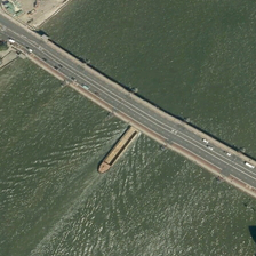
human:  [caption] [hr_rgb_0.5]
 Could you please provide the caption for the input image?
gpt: The drifting fishing boat is directly under a straight bridge.

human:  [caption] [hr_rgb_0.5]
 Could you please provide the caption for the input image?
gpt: The car was parked on a straight two-way bridge.

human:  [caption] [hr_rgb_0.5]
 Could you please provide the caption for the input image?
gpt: The car stopped on a straight two-way bridge.

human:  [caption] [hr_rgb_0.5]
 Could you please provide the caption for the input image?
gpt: The floating fishing boat is under the straight bridge.

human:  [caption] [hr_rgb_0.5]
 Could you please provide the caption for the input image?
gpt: The car was parked on a two-way straight bridge.